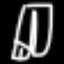
Label: pants